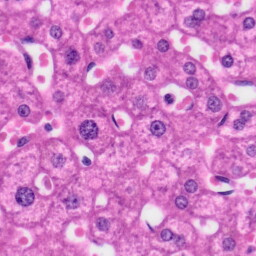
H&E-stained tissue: Liver